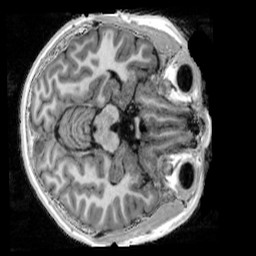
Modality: UNIT1_denoised
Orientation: axial
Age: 12
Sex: male
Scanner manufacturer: siemens
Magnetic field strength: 3 T
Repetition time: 4 s
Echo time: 0.00303 s